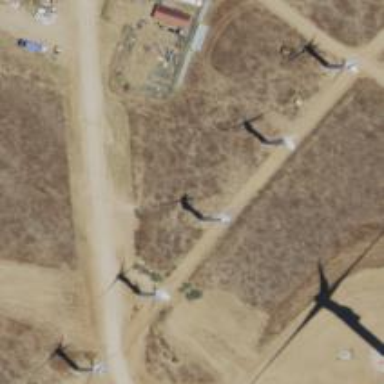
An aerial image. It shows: Wind turbine generating power.